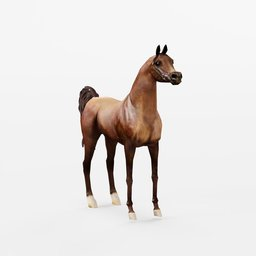
Label: animals